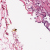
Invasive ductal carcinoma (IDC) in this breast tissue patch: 0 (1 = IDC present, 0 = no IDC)